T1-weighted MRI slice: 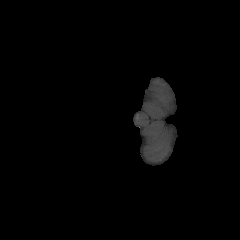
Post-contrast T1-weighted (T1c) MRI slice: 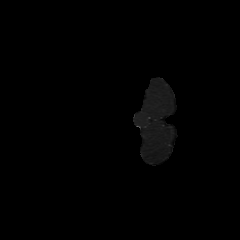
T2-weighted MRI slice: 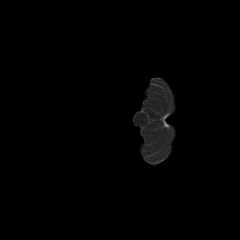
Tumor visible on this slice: no